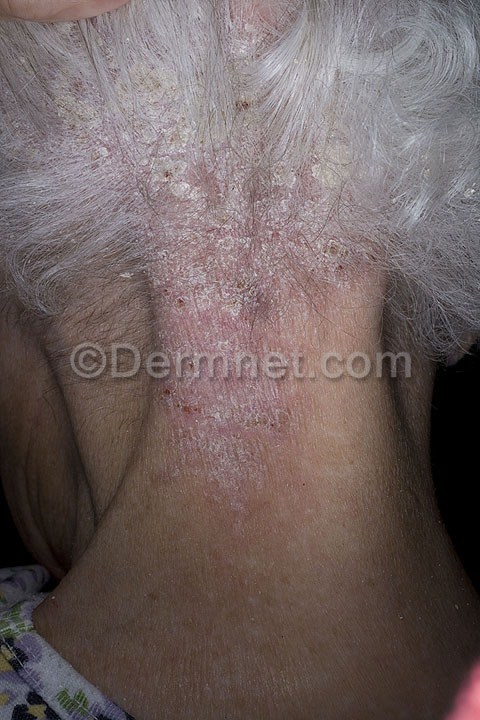
Disease: Psoriasis pictures Lichen Planus and related diseases